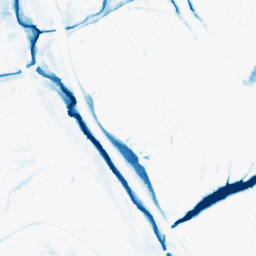
Category: morphological
Decomposition family: morphological_ellipse
Decomposition parameters: operation: closing
width: 20
height: 20
Upsampling method: quadratic
Upsampling parameters: scale: 2
Upsampling scale: 2